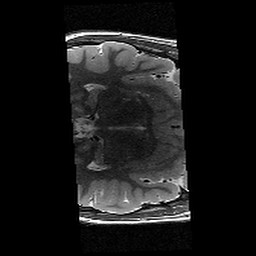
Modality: T2w
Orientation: axial
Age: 13
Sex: male
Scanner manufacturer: siemens
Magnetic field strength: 3 T
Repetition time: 9.23 s
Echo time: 0.067 s